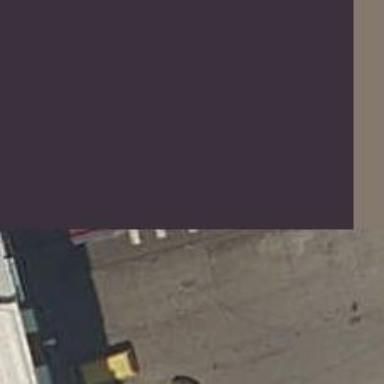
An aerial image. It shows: Car repair shop.